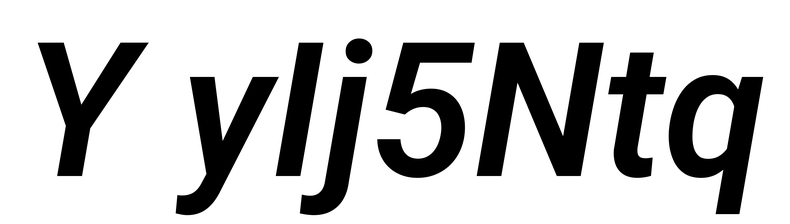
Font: Roboto-Italic_SemiBold_Italic